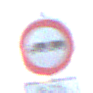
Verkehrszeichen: VerbotLastkraftwagenMitAnhaenger
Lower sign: ZeitangabenOhneBeschraenkungAufWochentage2
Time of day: SunriseSunset
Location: Outdoor (Nature)
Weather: PartlyCloudy
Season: NotSpecified
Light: Natural